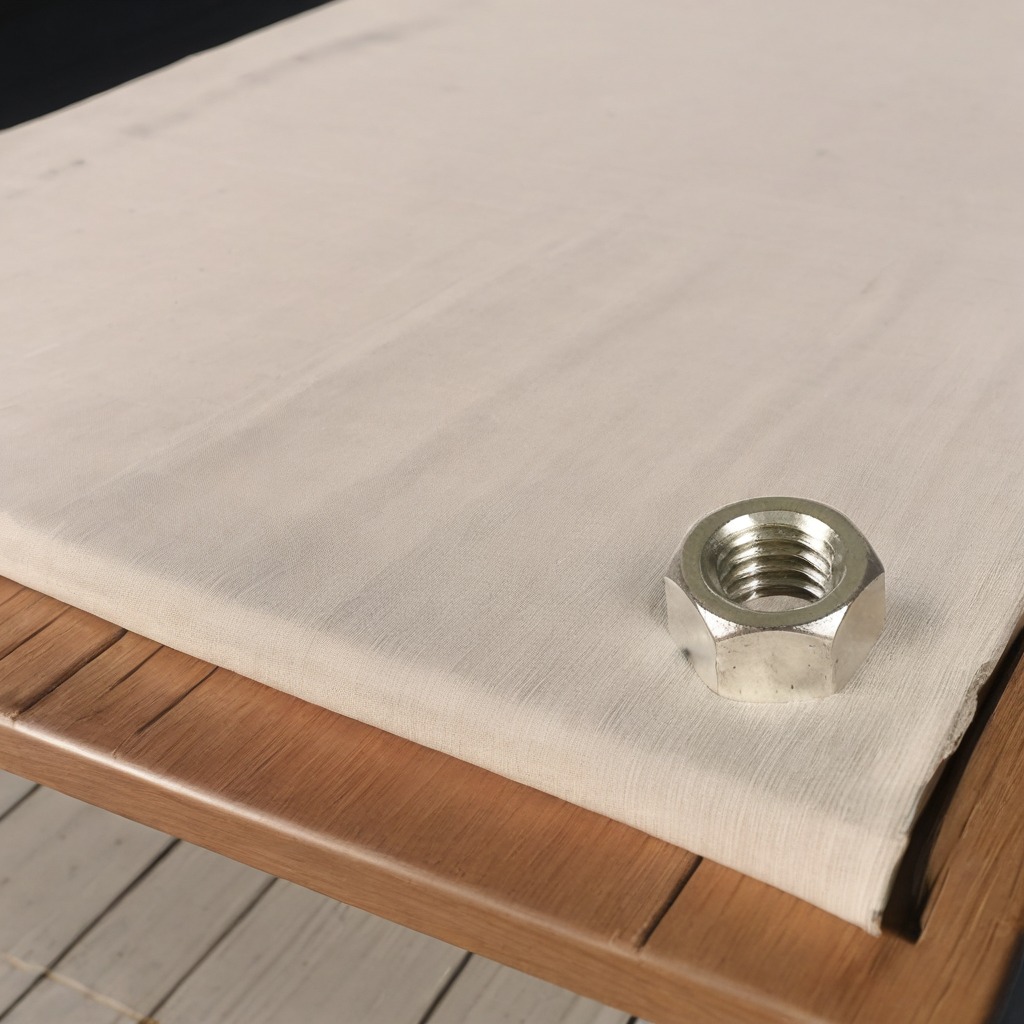
A metal nut is lying on a wooden table in an outdoor workshop during daytime bright natural light soft shadows worn but beneath the cloth.